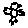
Label: bird